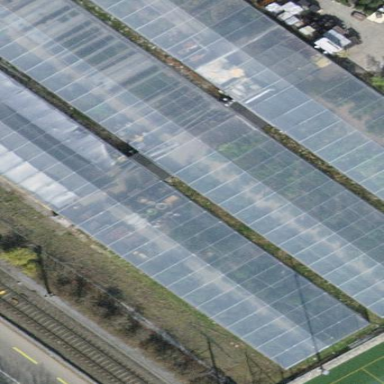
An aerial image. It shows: Area dedicated to greenhouse horticulture.